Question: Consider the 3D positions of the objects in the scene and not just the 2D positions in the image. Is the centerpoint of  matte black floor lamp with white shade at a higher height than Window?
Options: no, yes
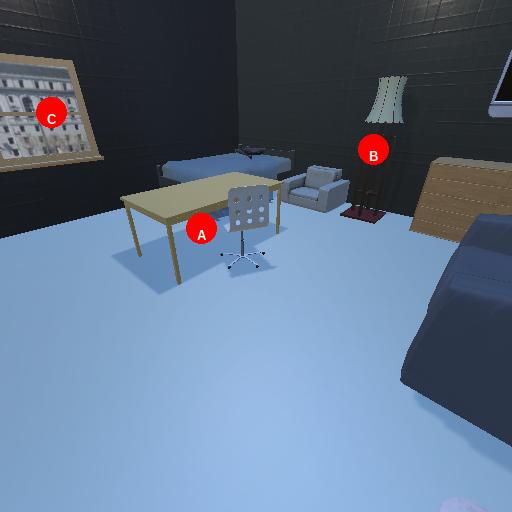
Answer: no